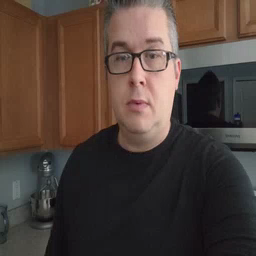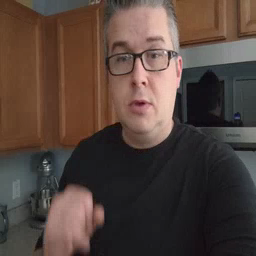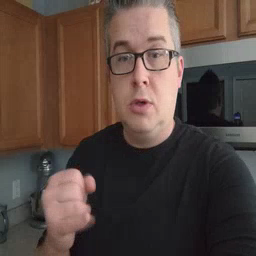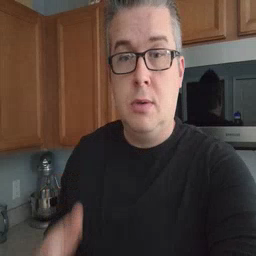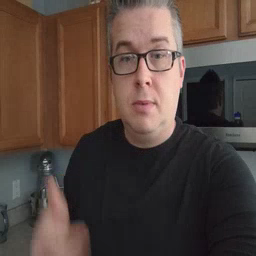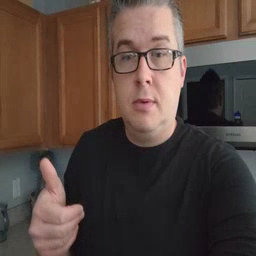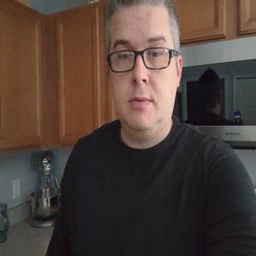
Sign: jeans